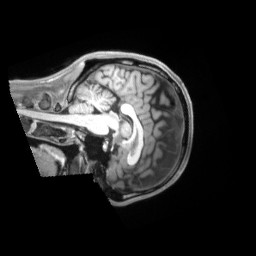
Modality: T1w
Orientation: sagittal
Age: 33
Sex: male
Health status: ill
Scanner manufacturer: siemens
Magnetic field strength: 3 T
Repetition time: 2.2 s
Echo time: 0.00157 s